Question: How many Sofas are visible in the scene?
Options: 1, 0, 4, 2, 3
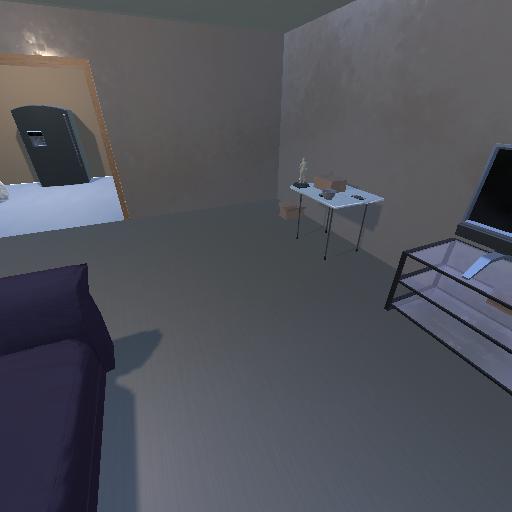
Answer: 1